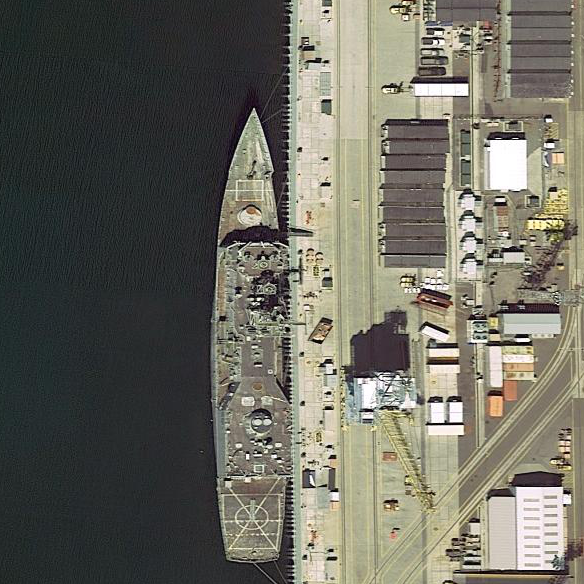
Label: Ticonderoga-class_cruiser